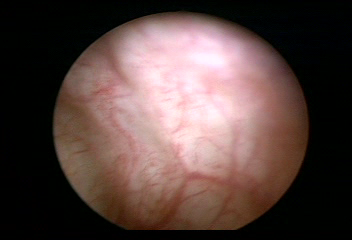
Modality: WLC
Class: Normal mucosa
Bladder cancer association: No